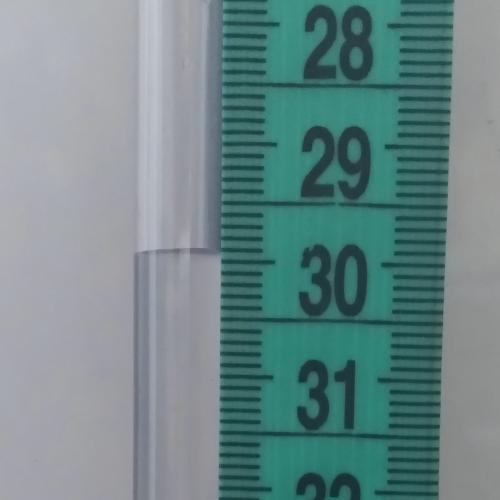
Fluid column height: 29.9 cm